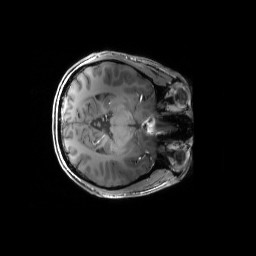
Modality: T1w
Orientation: axial
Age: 30
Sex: male
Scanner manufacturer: siemens
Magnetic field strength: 6.98 T
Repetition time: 2.37 s
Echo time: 0.00231 s